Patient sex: M
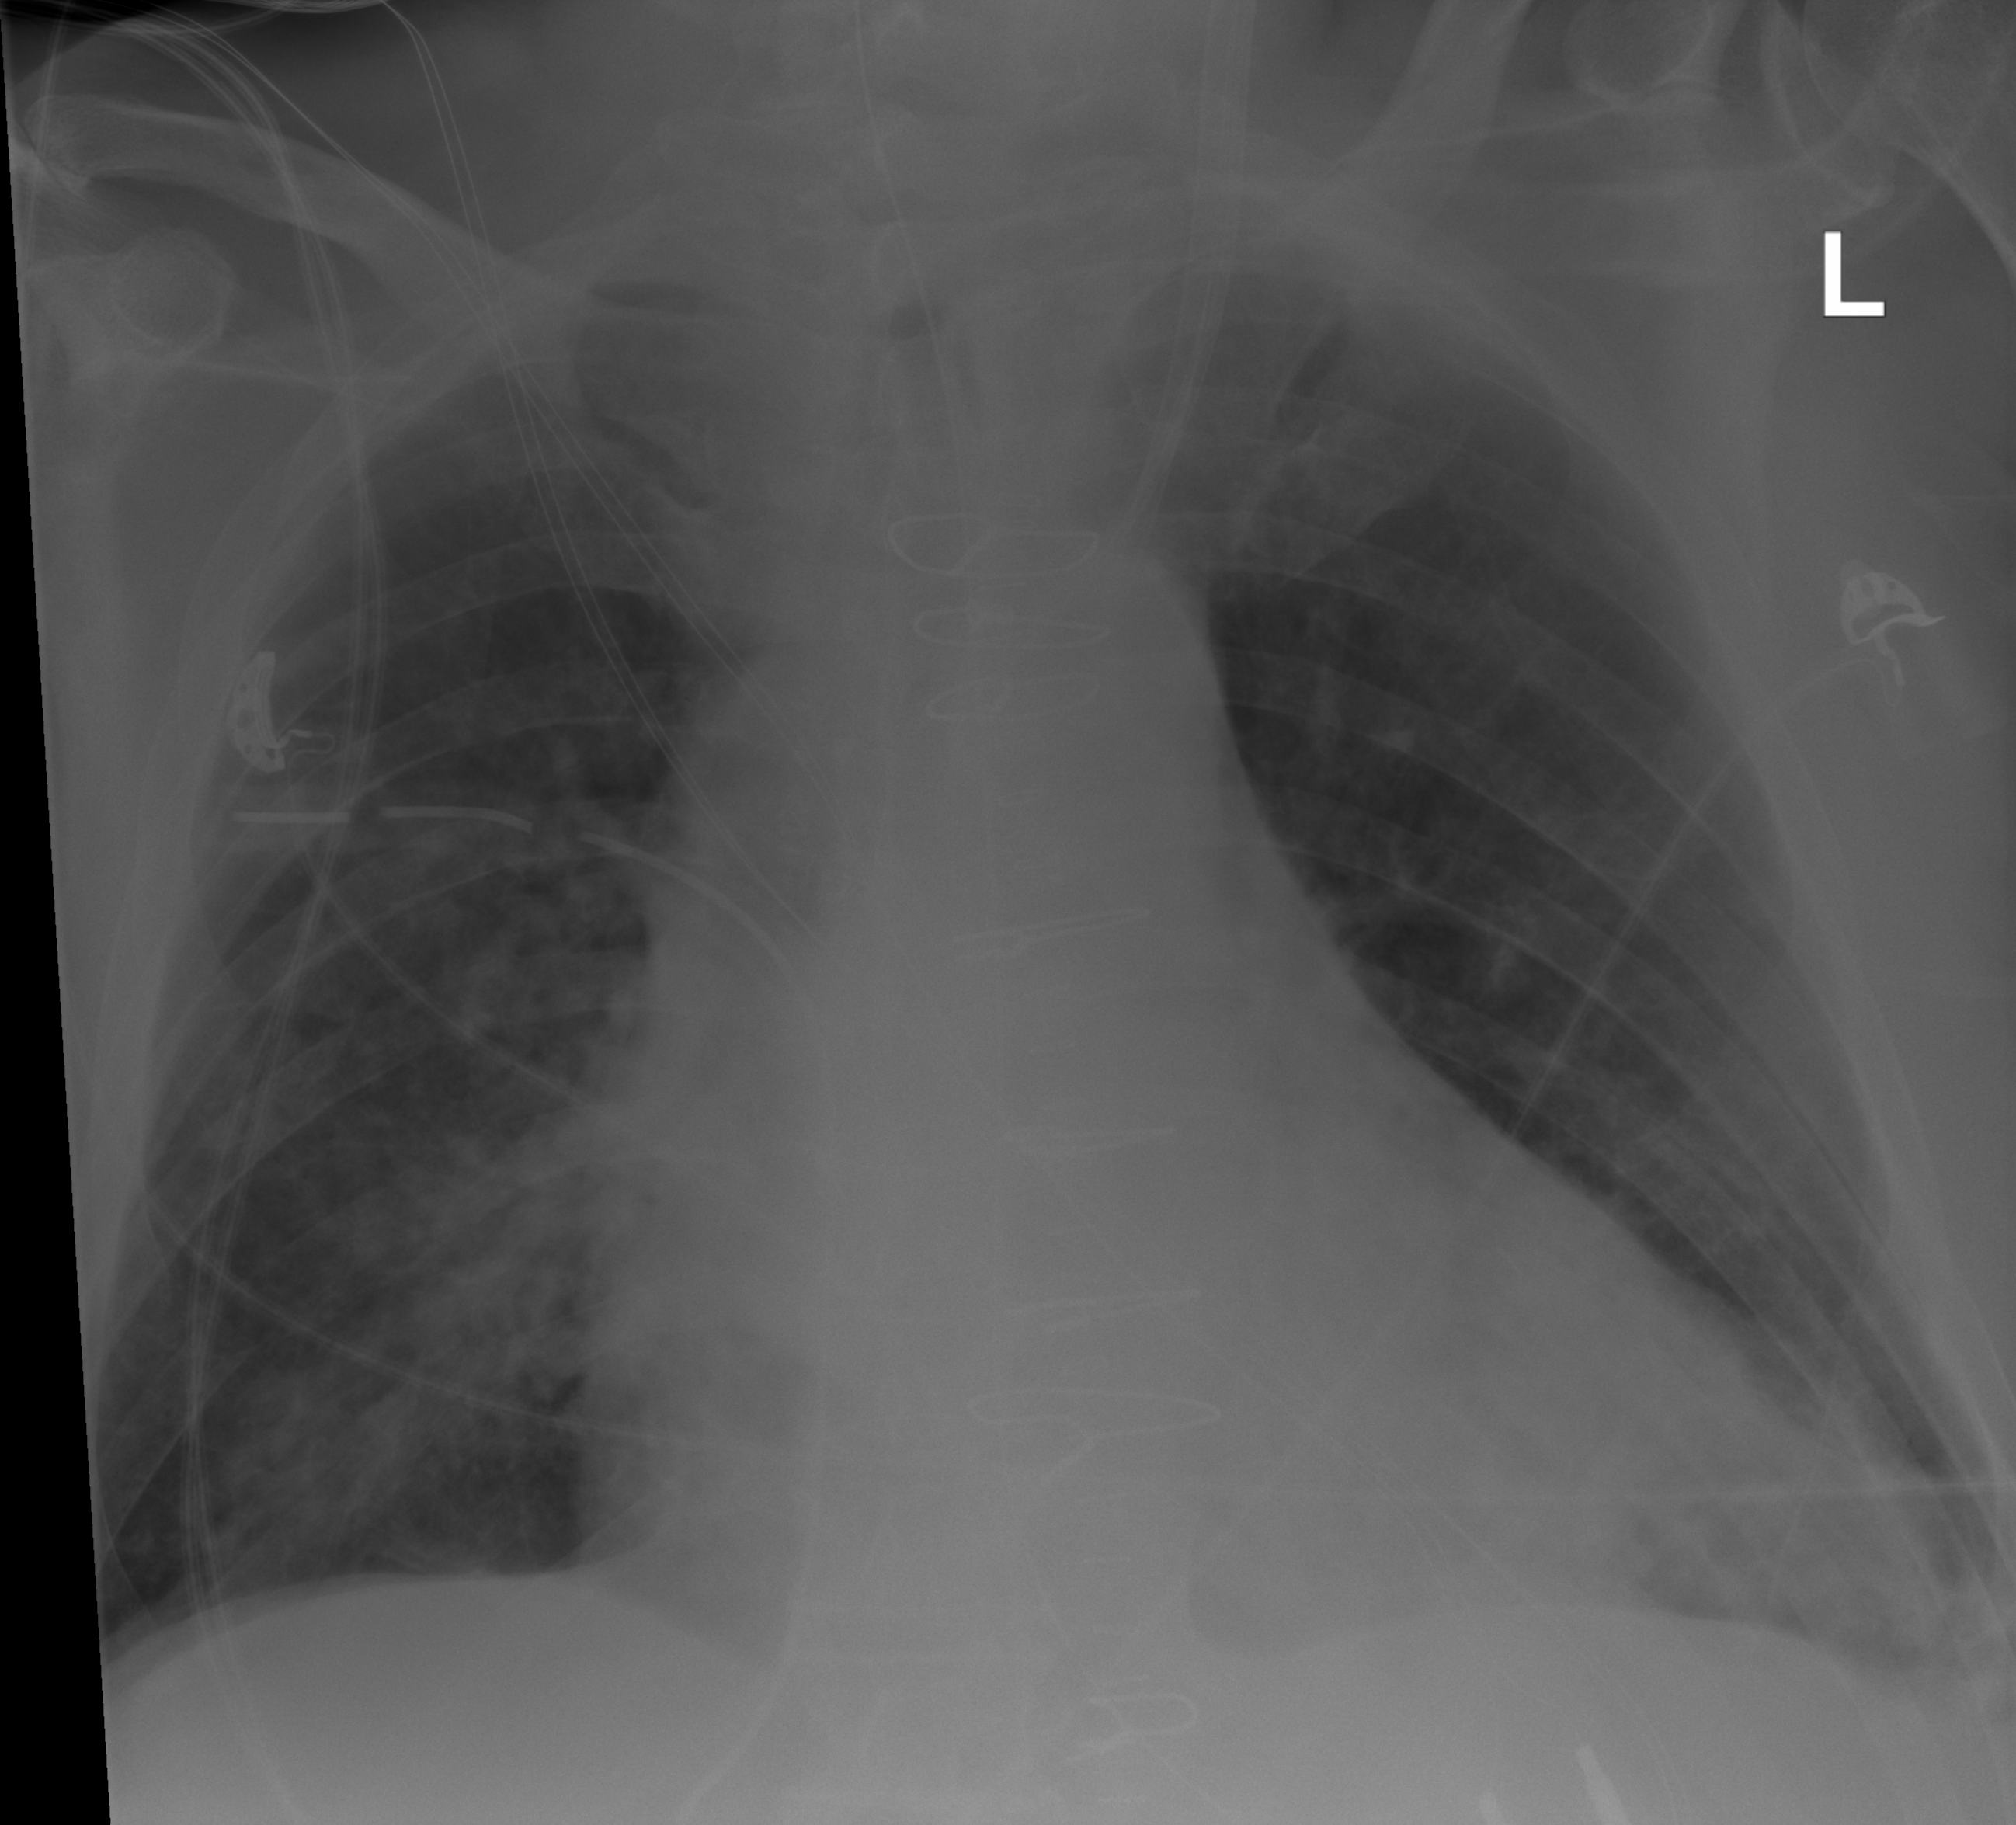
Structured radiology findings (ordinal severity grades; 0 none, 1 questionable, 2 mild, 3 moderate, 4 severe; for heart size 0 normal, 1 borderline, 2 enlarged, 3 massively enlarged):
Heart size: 2
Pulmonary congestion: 2
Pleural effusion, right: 0
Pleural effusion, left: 0
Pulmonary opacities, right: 2
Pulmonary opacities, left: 0
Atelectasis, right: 2
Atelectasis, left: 2